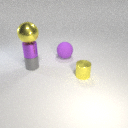
large purple rubber sphere to the right of small gray metal cylinder